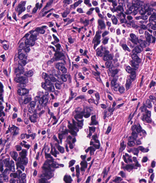
Tumor epithelial tissue: yes
Tumor-associated stroma tissue: yes
Normal tissue: no